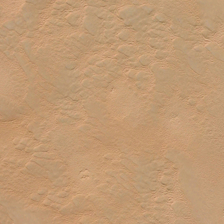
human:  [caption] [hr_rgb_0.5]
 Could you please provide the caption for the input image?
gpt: some ripples are in a piece of yellow desert .

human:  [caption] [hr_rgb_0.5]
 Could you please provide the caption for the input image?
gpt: some ripples are in a piece of yellow desert .

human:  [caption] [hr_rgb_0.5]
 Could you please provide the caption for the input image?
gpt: some ripples are in a piece of yellow desert .

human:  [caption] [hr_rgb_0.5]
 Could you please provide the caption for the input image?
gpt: some ripples are in a piece of yellow desert .

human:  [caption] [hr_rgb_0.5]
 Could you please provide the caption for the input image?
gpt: some ripples are in a piece of yellow desert .